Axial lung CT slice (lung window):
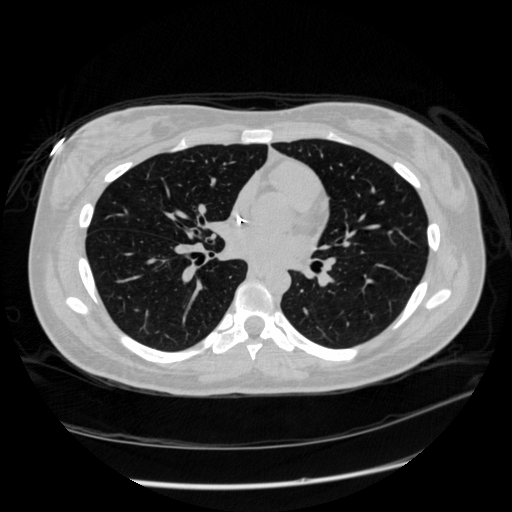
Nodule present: no